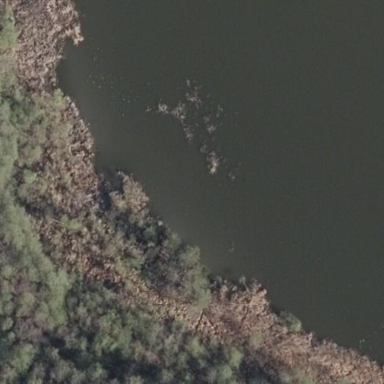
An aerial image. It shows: Reedbed wetland area.